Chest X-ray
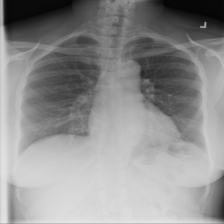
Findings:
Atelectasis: negative
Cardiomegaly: negative
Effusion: negative
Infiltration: negative
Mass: negative
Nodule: negative
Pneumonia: negative
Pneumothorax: negative
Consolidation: negative
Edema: negative
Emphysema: negative
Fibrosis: negative
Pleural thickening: negative
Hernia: negative